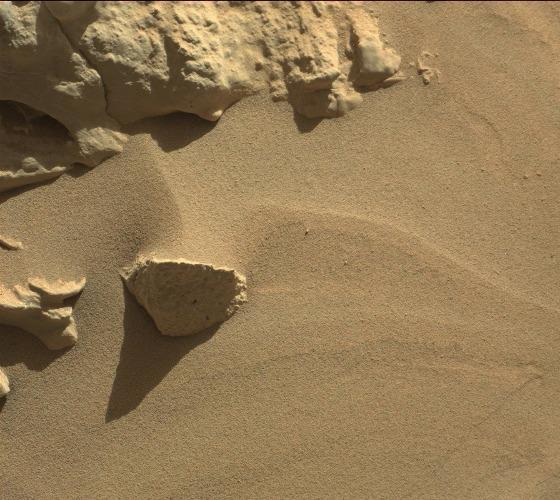
Terrain classes present: Gravel / Sand / Soil, Rock, Shadow